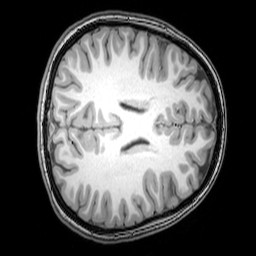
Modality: T1w
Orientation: axial
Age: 20
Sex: female
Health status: healthy
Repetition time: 0.081 s
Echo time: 0.037 s